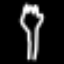
Label: fork